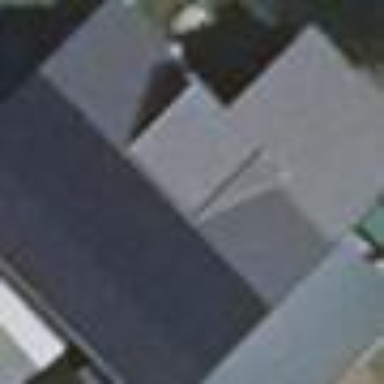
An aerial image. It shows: Building with gabled roof. The roof orientation is along the building.